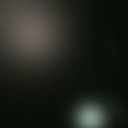
Screen state: off